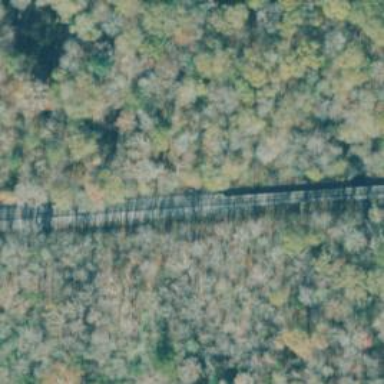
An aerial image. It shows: Bridge over railway line.